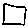
Label: square